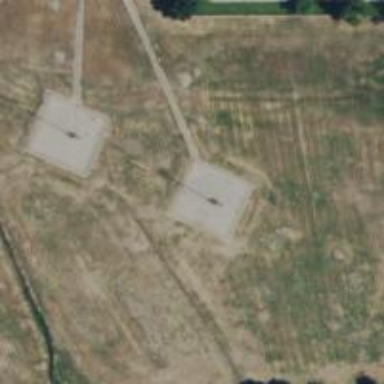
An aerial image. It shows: Man-made mast used for communication purposes.